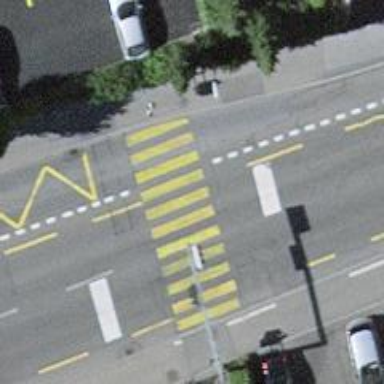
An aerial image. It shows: Zebra crossing with zebra markings.